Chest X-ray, AP view. Patient: 40 years old, sex M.
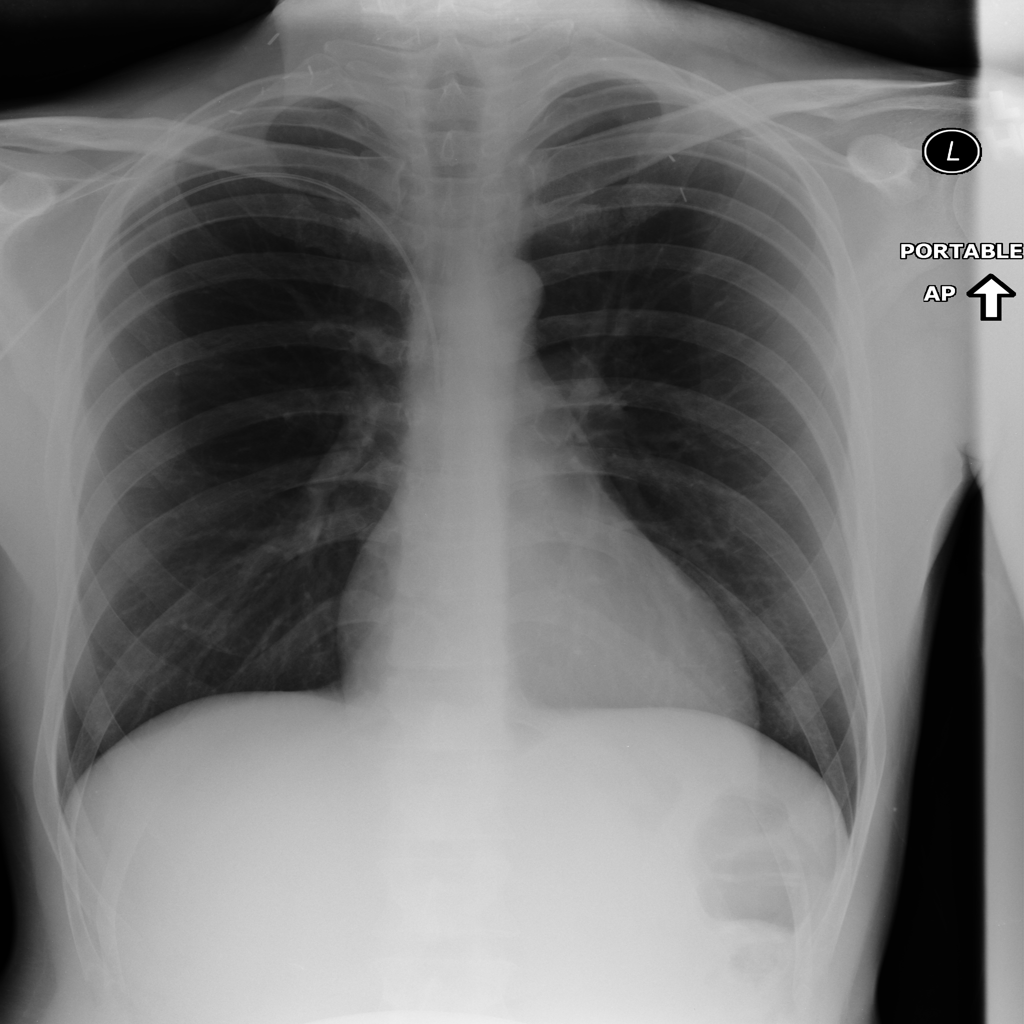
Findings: No Finding